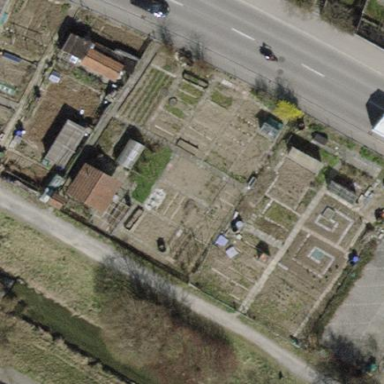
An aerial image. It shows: Allotments area.